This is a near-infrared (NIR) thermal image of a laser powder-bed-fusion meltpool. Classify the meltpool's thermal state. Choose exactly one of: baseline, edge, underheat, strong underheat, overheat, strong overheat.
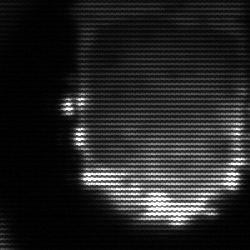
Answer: baseline